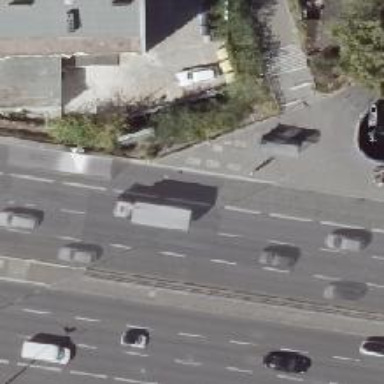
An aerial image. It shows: Primary highway bridge with asphalt surface. It is dual carriageway with bus lane on the right and shared bus-cycling lane on the right.